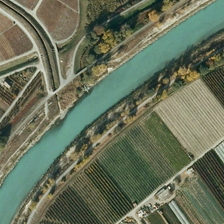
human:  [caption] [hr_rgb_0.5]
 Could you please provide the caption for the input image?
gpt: some trees and farmlands are in two sides of a curved green river .

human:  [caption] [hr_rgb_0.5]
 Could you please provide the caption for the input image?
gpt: the coast of the river is a farming area .

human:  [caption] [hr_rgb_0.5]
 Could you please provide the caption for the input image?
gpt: the farming areas are neatly divided into many regions .

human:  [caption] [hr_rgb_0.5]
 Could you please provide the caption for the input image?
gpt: some trees and farmlands are in two sides of a curved green river .

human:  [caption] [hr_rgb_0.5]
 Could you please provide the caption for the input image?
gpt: the coast of the river is a farming area .